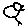
Label: bird